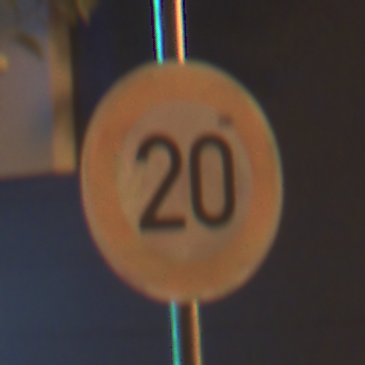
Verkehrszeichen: Geschwindigkeit20
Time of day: Night
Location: Outdoor (Urban)
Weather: PartlyCloudy
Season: NotSpecified
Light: Artificial